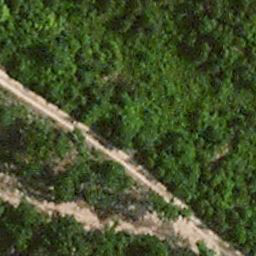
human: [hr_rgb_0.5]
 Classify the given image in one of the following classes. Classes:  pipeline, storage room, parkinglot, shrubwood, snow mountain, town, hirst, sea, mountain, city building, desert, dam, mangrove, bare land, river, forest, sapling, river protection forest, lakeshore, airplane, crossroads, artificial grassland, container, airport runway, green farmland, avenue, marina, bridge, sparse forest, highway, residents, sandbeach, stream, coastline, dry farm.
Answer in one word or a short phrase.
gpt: avenue